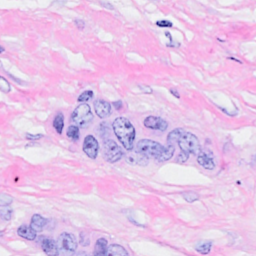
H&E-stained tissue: Breast